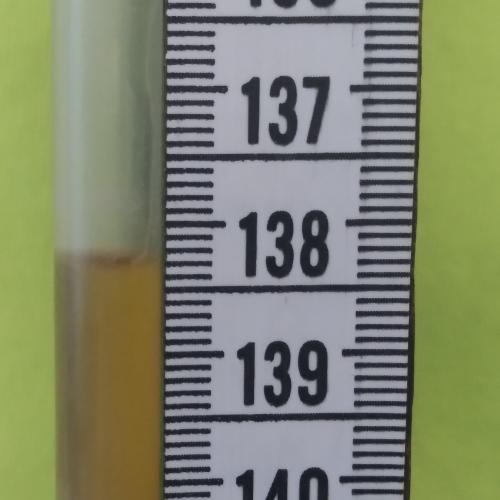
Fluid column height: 138.3 cm